Question: In the Android SDK Manager, if you expand any API, you see packages saying things like 'SDK Platform, Google APIs' and also many other packages like 'Real3D, Bionic' etc. Screenshot:

My question is, what's the difference between all these packages, and which packages do I need to install if I want to create virtual devices for some of the most common android configurations? Do I need to install SDK platforms, Google APIs, or any of the other packages in order to create emulations?
And what's the difference between SDK platform and google APIs?
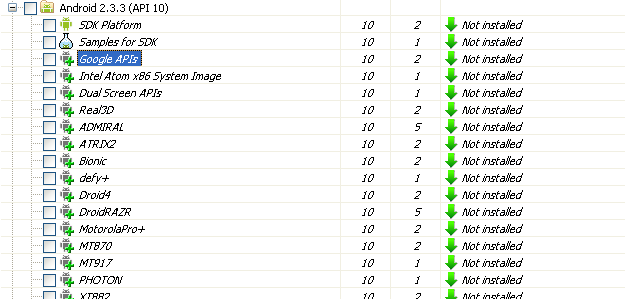
Answer: You need following
1)SDK Platform (2.2,2.3 or 4.0.. depending on your need)
2)SDK Tools/SDK Platform tools ( to build, test and debug apps)
Google API's acts as an interface to Google Map , While SDK Platform will provide access to platform(2.2, 2.3 etc) specific API's.